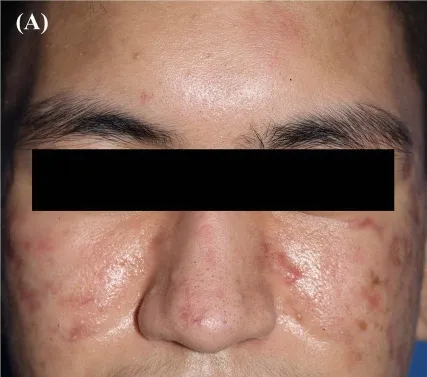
(A, B) The improvement of the lesions after 4 weeks of treatment.
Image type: medical_photograph (skin_photograph)